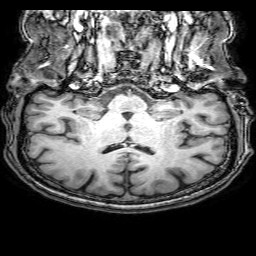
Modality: T1w
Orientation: sagittal
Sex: male
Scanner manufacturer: philips
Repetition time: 0.008166 s
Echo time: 0.00374 s